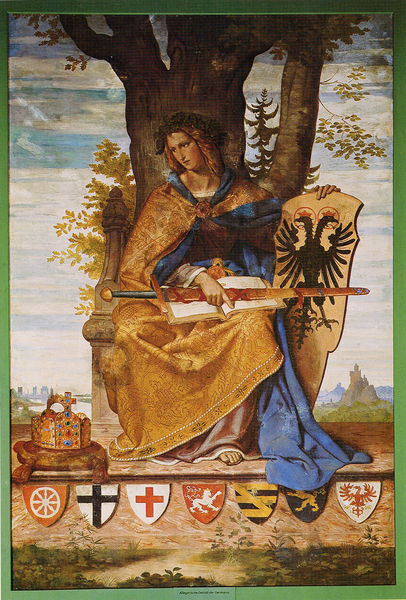
Titel: Germania
Künstler: Philipp Veit
Standort: Frankfurt (am Main)
Institution: Das Städel, Städelsches Kunstinstitut und Städtische Galerie
Schlagwörter: adler, baum, berg, blau, blätter, fuß, gemälde, hand, himmel, kämpfer, laub, mann, umhang, wasser, weiß, wolken, gelb, grün, landschaft, ocker, see, sitzen, stadt, braun, finger, frau, haar, hintergrund, schmuck, schwarz, ölbild, blick, gras, rot, schloss, malerei, falten, geschichte, mensch, portrait, baumstamm, horizont, natur, stamm, figur, gewand, gold, mantel, reich, adel, blatt, pflanzen, brosche, diamanten, krone, schön, pferd, engel, deutschland, apfel, berge, gebirge, mauer, bank, rad, fluß, kaiser, kissen, könig, thron, podest, junge, ölfarbe, zehe, zehen, naht, schild, buch, burg, kreuz, schilder, schwert, waffen, herrscher, trohn, tron, allegorie, kranz, personifikation, ritter, österreich, wappen, kreuze, löwen, hintergund, christlich, mittelalter, edelstein, historismus, heiliger, eiche, königin, löwe, thorn, kaiserreich, karl, personifizierung, kaiserkrone, krine, preussen, ikone, insignien, symbole, germania, kämpferin, idealisiert, patronin, schilde, retter, doppeladler, ikonographie, sachsen, doppelkopf, mainz, wappentier, wappentiere, heraldik, habsburg, reichsadler, schert, reichskrone, rotes kreuz, tempelritter, herrscherinsignien, goldmantel, gottes gnaden, hl. stefan, kurwappen, legitimation, reiczh, schzert, reichswappen